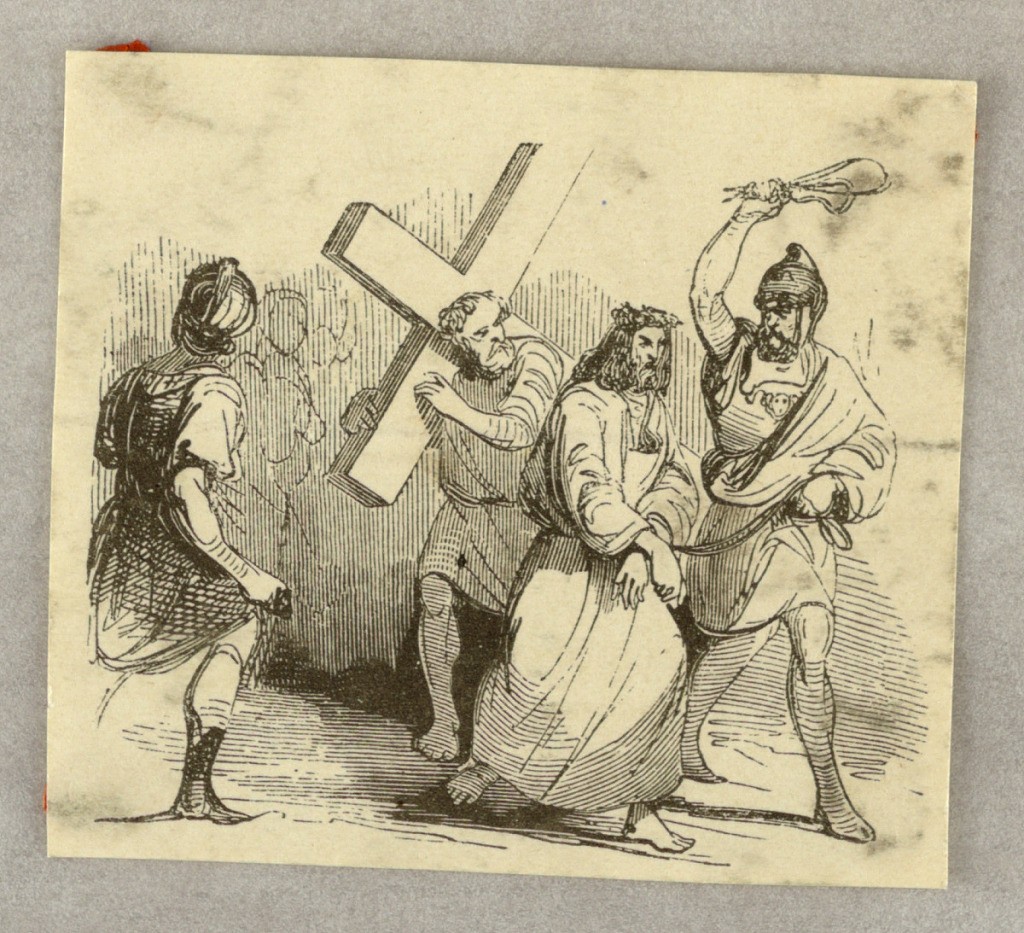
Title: Simon Carrying the Cross
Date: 1840s
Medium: Wood engraving on paper
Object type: Print
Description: He is preceded by the Lord who is driven by a soldier.